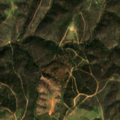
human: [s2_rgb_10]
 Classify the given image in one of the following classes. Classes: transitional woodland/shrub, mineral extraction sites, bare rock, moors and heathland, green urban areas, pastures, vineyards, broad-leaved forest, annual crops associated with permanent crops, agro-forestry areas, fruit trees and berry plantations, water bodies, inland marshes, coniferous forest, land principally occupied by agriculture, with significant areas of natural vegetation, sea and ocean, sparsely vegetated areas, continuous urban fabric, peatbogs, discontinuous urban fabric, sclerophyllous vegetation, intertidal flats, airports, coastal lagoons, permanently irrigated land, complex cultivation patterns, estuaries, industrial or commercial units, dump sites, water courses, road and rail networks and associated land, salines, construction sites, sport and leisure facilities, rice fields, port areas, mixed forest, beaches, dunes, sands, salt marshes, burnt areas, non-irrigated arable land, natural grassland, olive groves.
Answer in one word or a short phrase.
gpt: non-irrigated arable land, agro-forestry areas, broad-leaved forest, transitional woodland/shrub